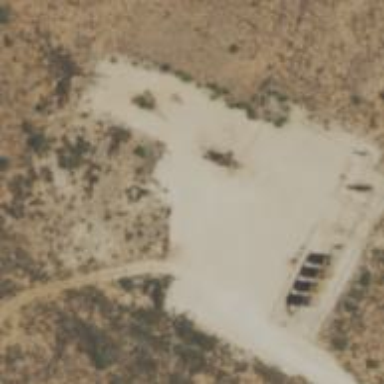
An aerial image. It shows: Petroleum well that is man-made.